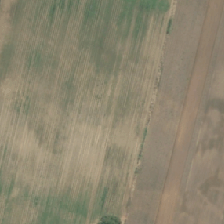
Land cover: shortrotation_cropland